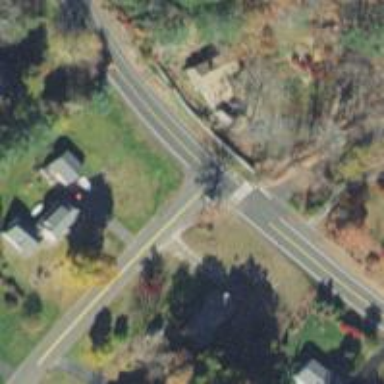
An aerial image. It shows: Road with stop sign.